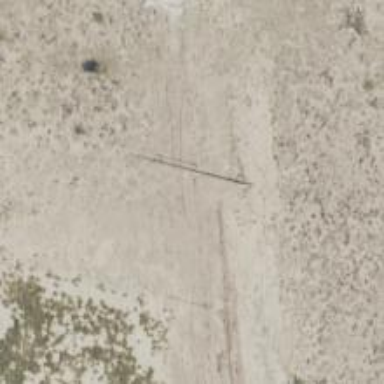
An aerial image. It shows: Power pole.